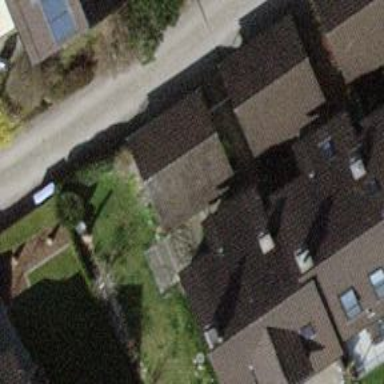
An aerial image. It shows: Group of garages.